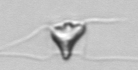
Label: Chaetoceros_didymus